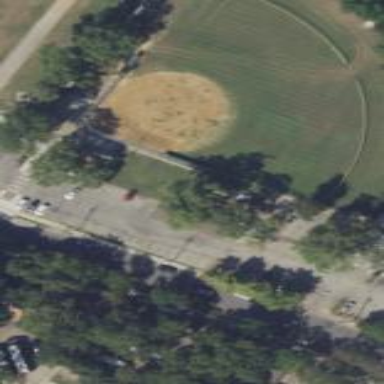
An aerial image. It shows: Baseball pitch for leisure land activities.